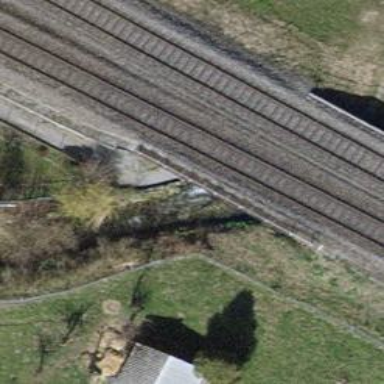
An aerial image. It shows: Railway bridge with electrified tracks and single rail.